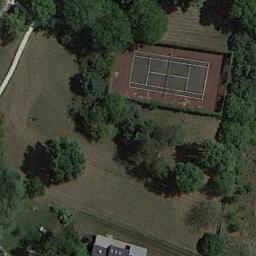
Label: tennis_court